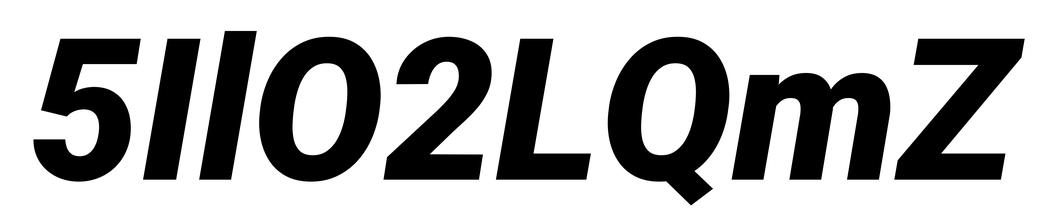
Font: Roboto-Italic_Black_Italic